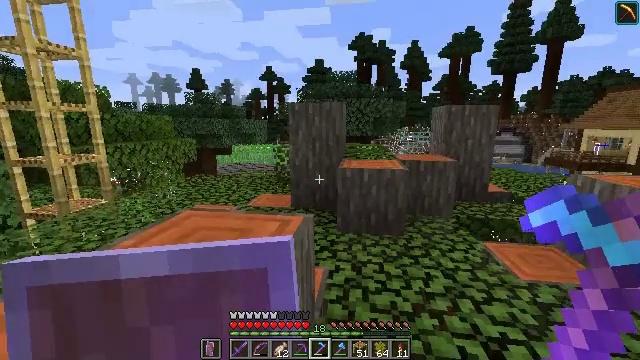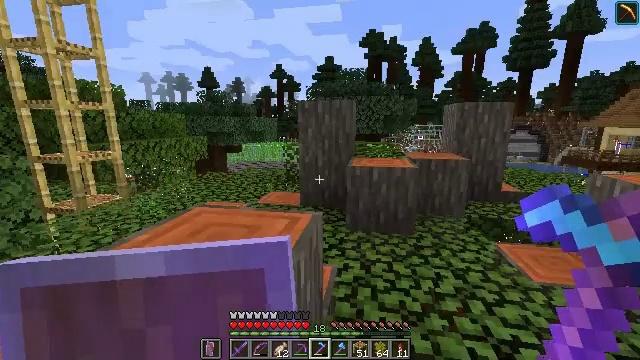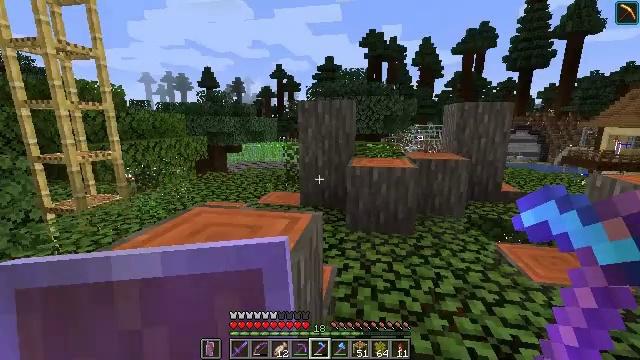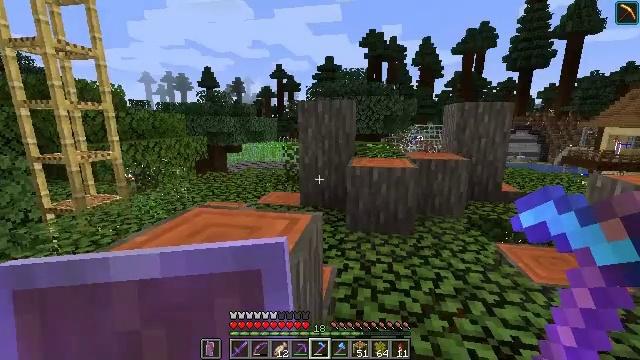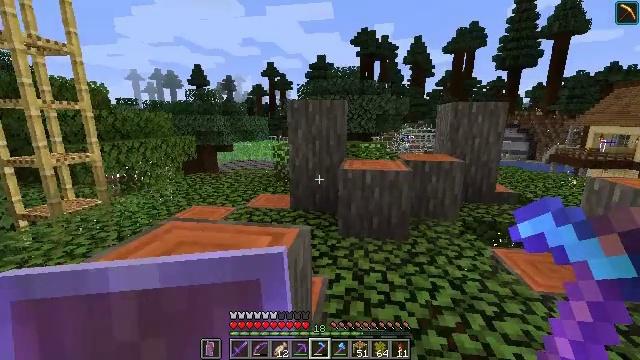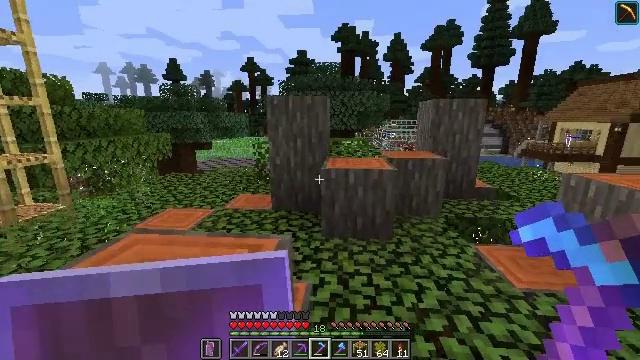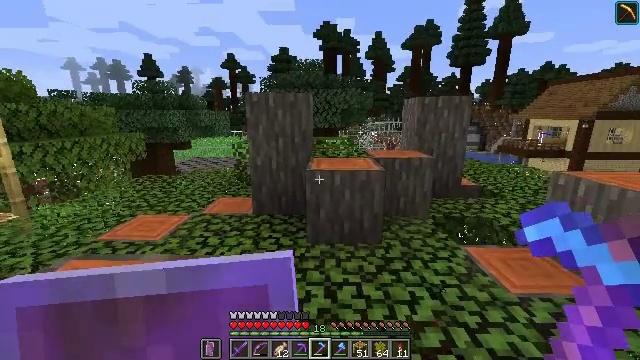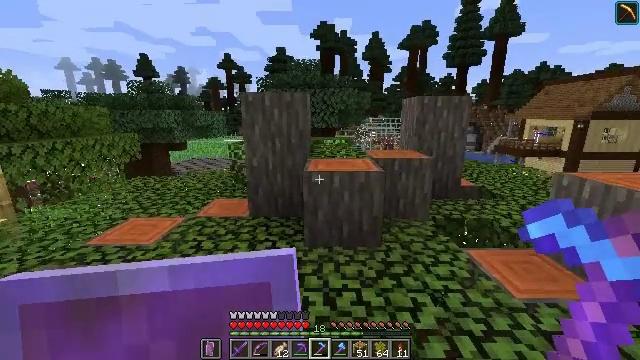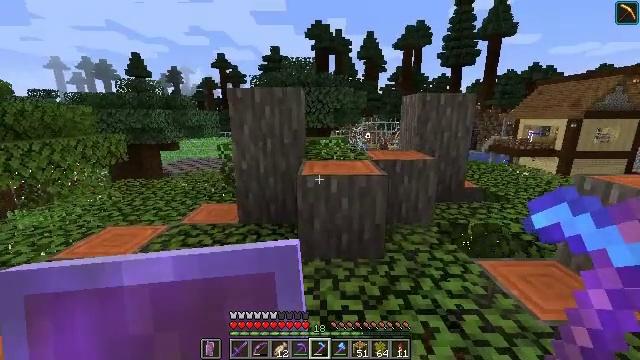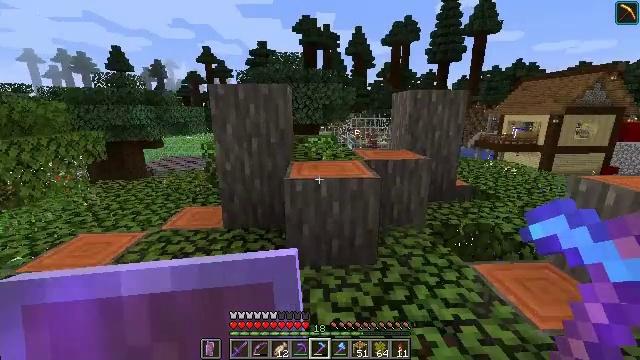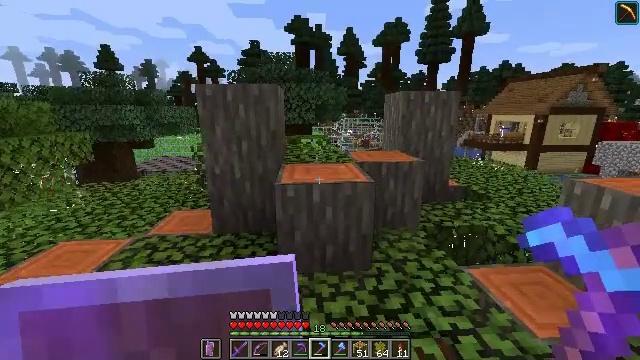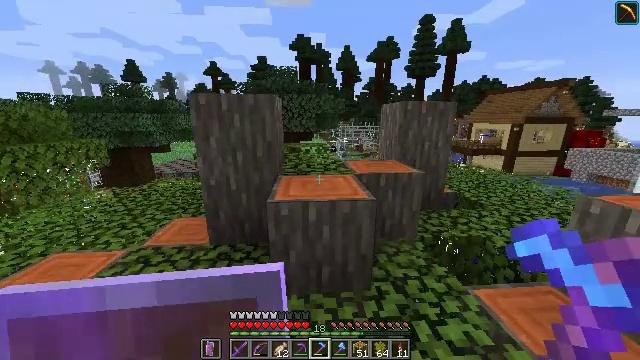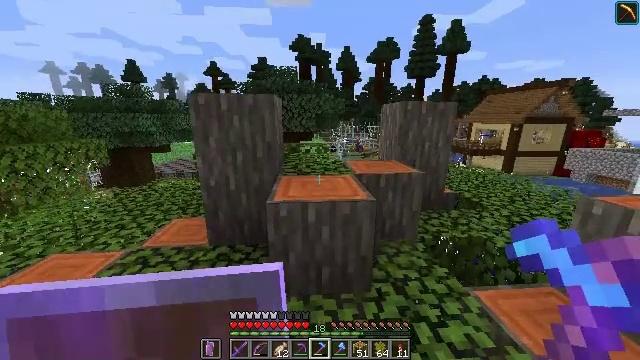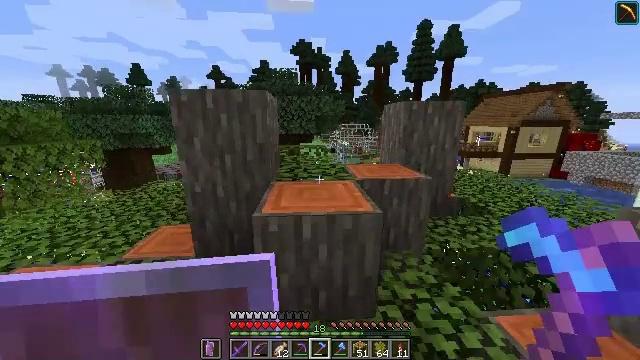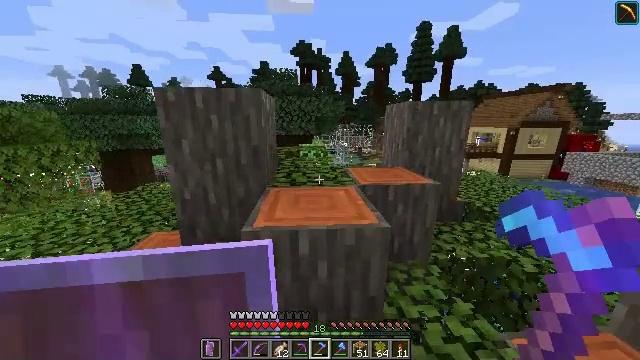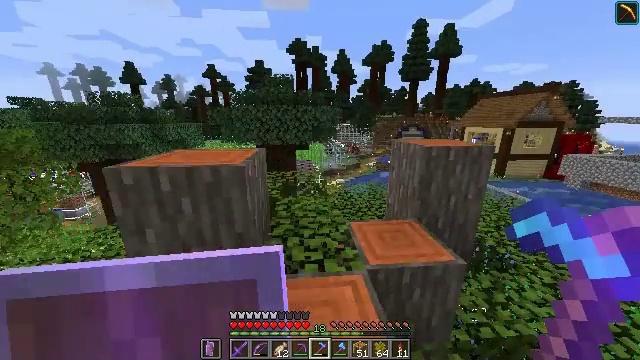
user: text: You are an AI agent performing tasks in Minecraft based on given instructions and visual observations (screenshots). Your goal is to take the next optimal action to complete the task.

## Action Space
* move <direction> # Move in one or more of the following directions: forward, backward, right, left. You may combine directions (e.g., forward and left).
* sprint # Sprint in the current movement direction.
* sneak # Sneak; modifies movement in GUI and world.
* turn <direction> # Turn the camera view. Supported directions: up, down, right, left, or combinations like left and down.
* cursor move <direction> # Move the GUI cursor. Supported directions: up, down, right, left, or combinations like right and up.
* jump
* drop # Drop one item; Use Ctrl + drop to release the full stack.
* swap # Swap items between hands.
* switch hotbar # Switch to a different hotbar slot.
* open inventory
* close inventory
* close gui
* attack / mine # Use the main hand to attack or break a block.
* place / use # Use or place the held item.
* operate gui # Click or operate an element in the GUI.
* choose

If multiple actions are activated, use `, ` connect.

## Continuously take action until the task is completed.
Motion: motion action
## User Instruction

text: Harvest acacia leaves with your hand or a tool.
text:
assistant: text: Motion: turn left
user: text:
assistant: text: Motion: no_op
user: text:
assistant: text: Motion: move forward
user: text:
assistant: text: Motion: move forward, turn right
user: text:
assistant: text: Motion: move forward, turn right
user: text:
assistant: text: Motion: move forward, turn right
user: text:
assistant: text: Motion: move forward
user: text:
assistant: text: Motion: move forward, turn right
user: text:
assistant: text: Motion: move forward, sprint, turn right
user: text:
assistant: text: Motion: move forward, sprint, turn right
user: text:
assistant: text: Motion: move forward, sprint
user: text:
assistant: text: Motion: move forward, sprint
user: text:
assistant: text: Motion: move forward, sprint
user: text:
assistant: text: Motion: move forward, sprint, jump
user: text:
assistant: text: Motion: move forward, sprint, jump
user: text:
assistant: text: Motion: move forward, sprint, turn down, jump
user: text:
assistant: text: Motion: move forward, sprint, turn down, jump
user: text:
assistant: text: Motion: move forward, sprint, turn left and down
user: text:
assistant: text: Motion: turn down
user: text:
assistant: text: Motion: no_op
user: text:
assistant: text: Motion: no_op
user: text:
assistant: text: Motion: no_op
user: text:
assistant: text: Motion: turn left and down
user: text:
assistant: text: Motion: turn left and down
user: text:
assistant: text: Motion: turn left and down
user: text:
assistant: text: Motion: turn left and down
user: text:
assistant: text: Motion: turn down
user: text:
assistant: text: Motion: no_op
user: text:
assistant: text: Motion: move back
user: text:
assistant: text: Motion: move back